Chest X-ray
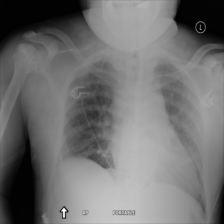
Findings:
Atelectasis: positive
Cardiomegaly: negative
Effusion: negative
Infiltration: negative
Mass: negative
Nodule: negative
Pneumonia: negative
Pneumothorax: negative
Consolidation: negative
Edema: negative
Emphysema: negative
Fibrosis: negative
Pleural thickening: negative
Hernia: negative